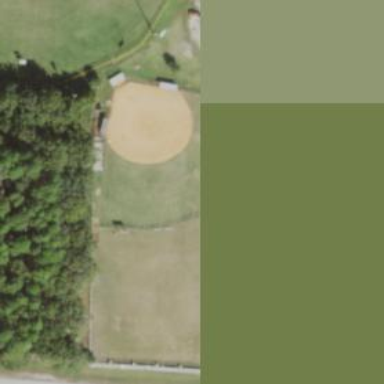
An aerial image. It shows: Softball pitch for leisure sports.